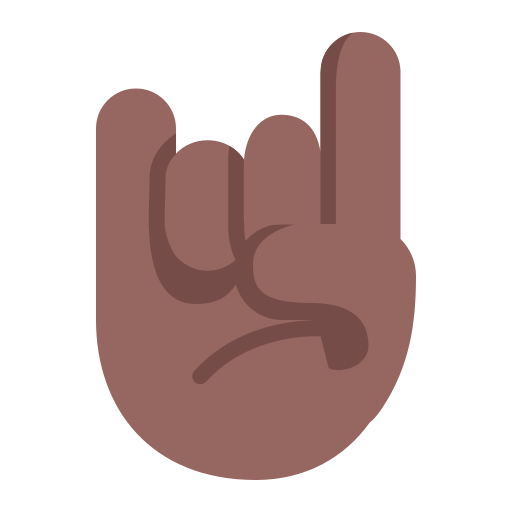
sign of the horns flat  dark